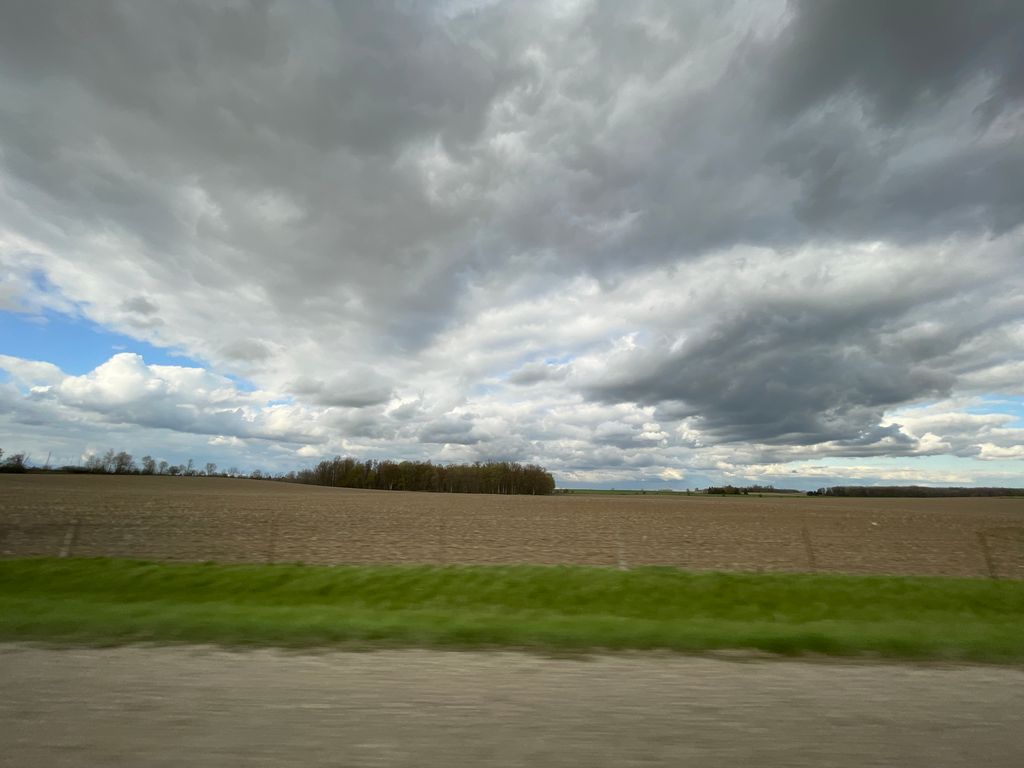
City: kitchener-waterloo